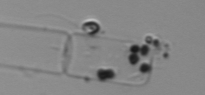
Label: Guinardia_delicatula_TAG_internal_parasite